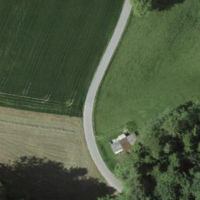
EUNIS habitat code: 52
Species observed at this site:
Falco subbuteo